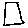
Label: square